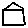
Label: house